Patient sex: F
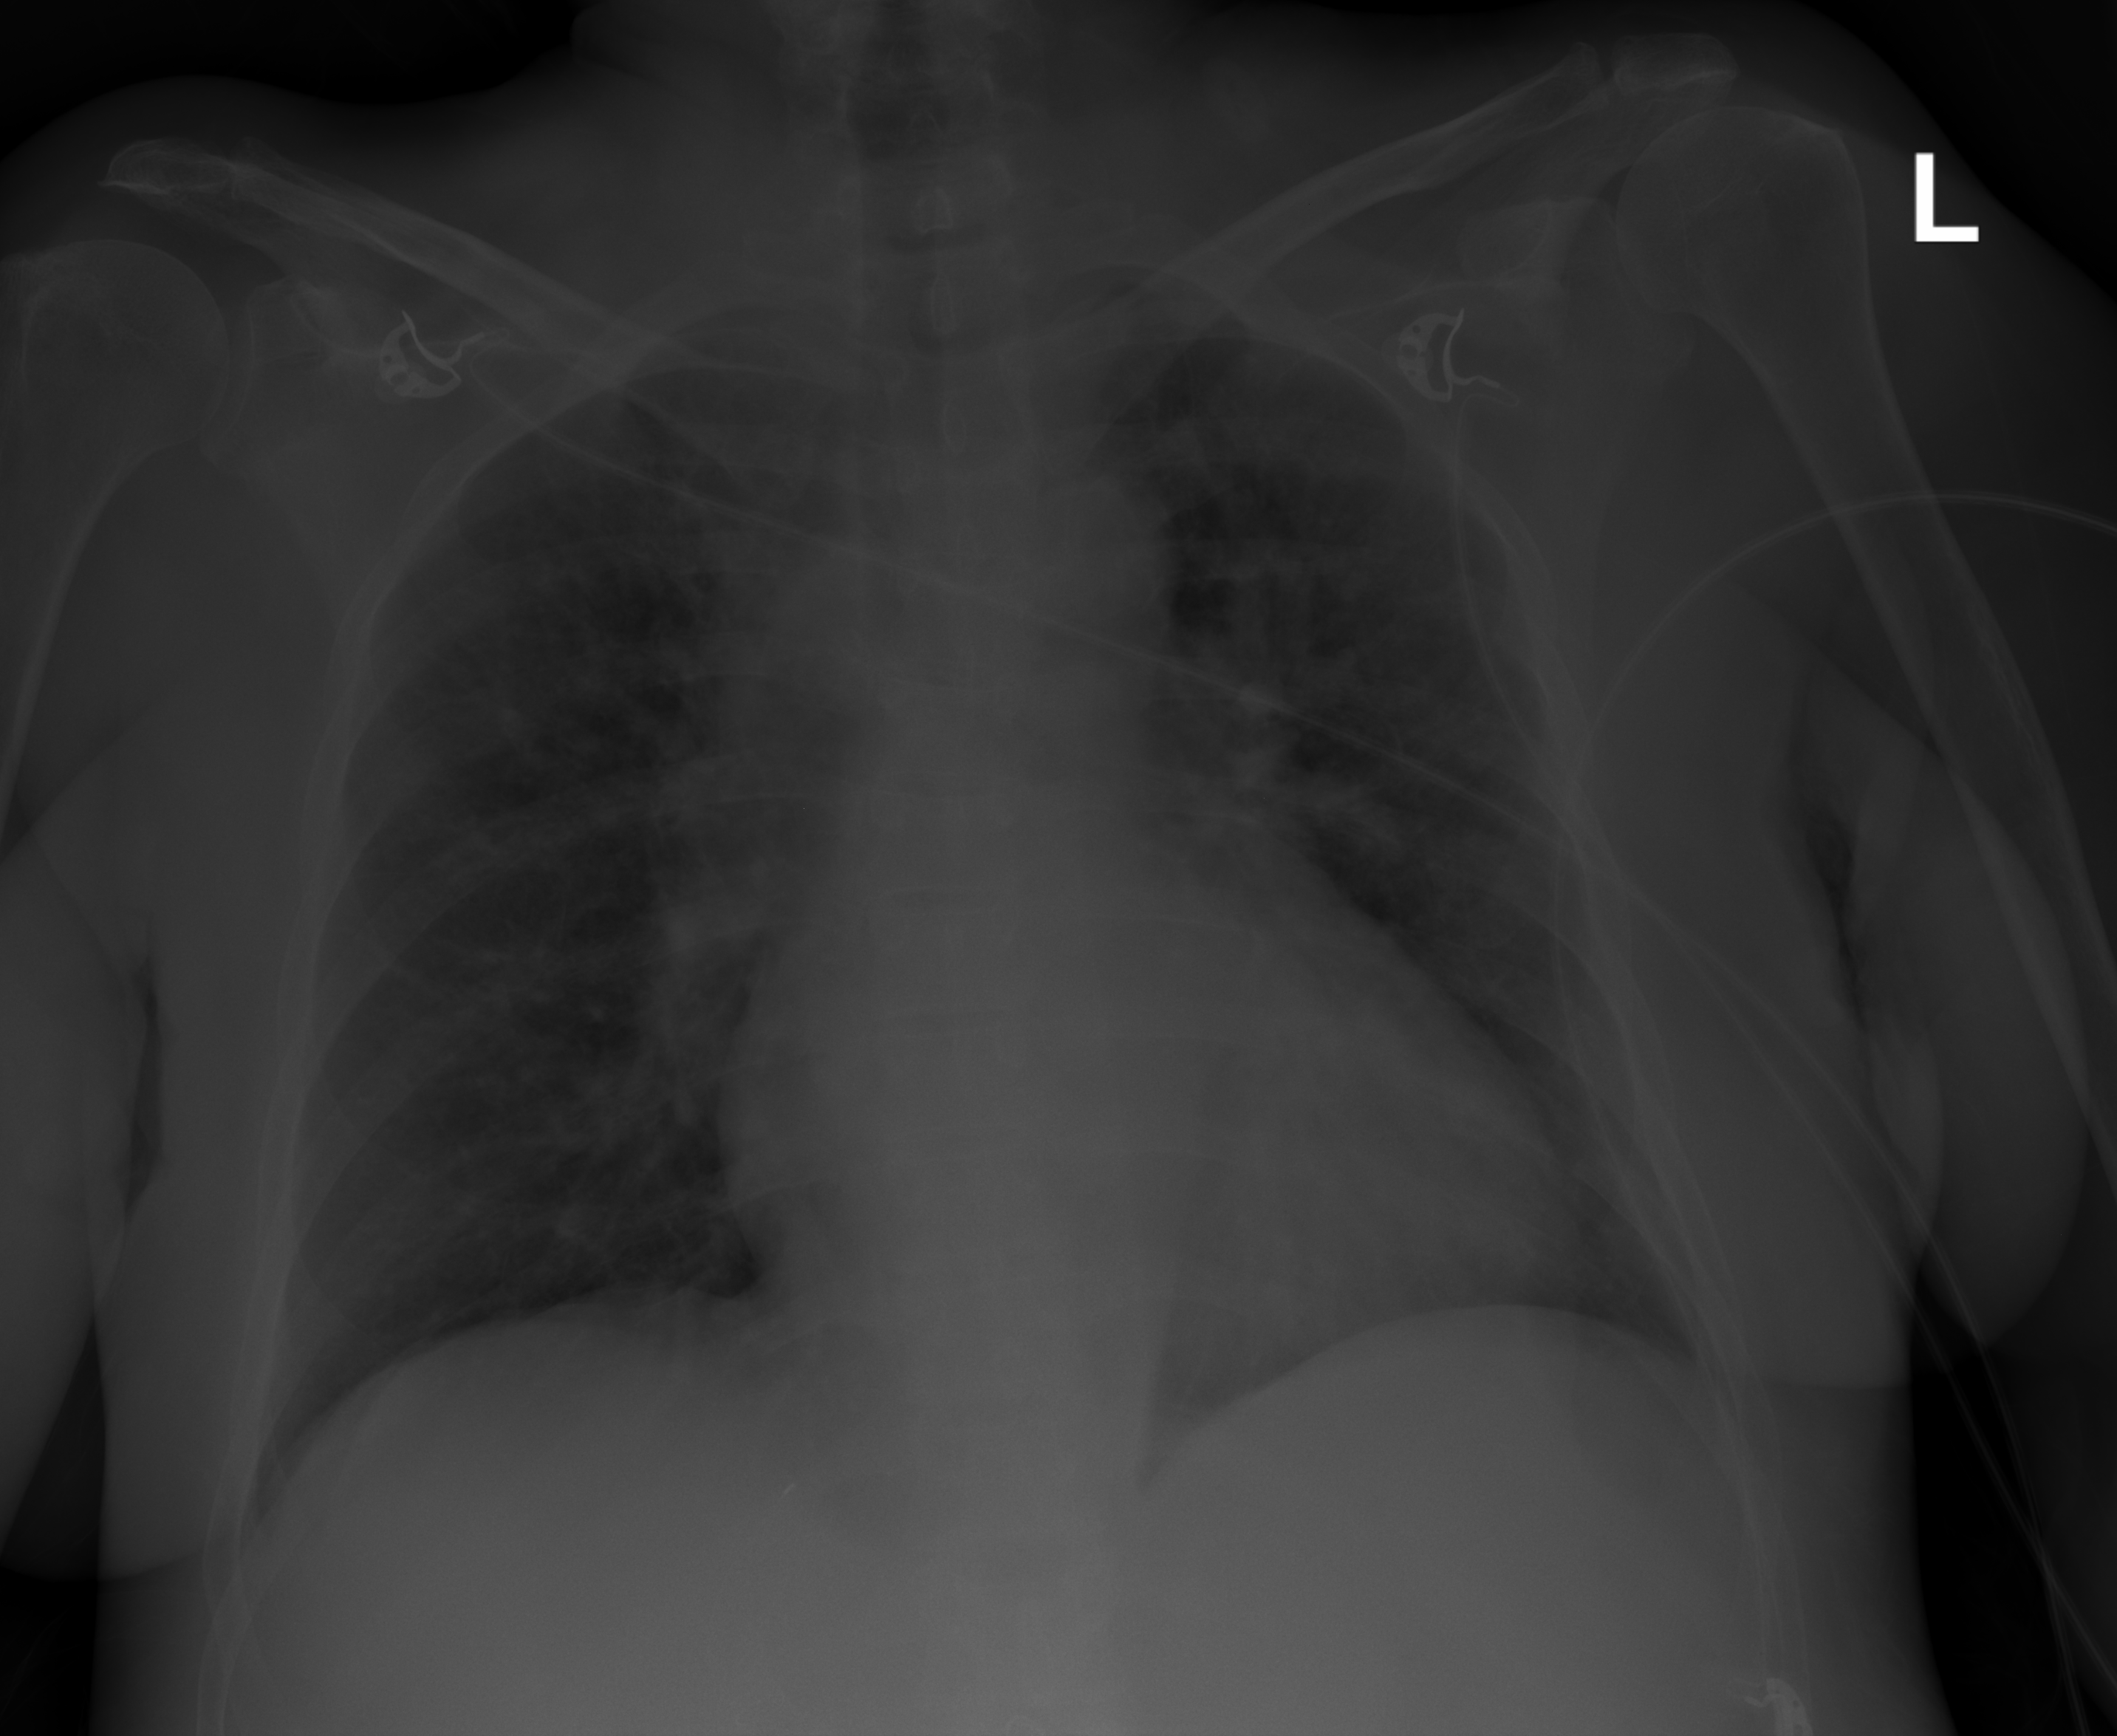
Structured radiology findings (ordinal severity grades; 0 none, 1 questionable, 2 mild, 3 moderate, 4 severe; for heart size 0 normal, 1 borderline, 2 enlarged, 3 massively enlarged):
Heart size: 2
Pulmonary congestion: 2
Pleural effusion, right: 1
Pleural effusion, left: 1
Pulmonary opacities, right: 0
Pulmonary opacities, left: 0
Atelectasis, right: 1
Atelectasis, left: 1